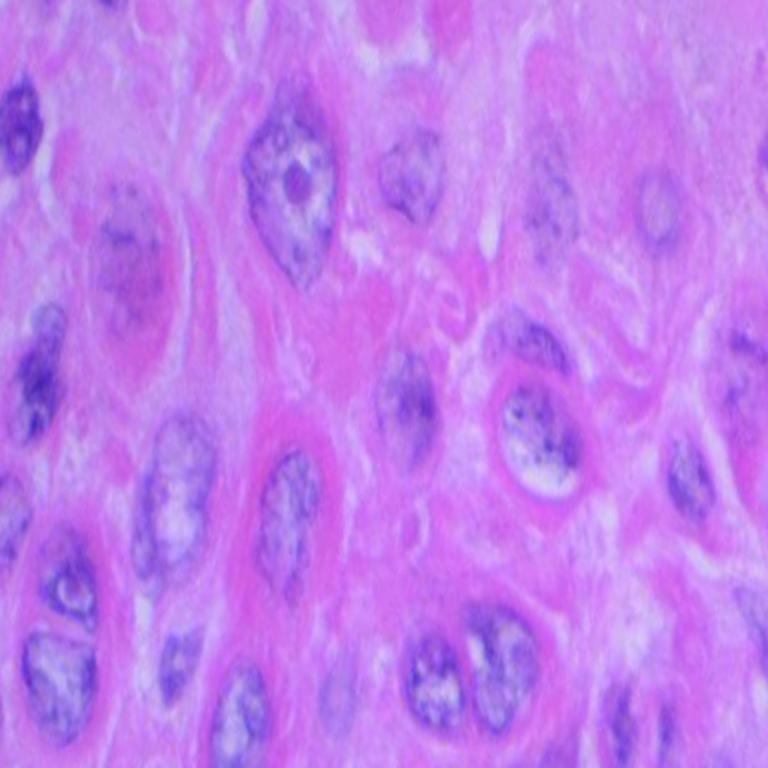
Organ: lung
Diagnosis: squamous carcinomas